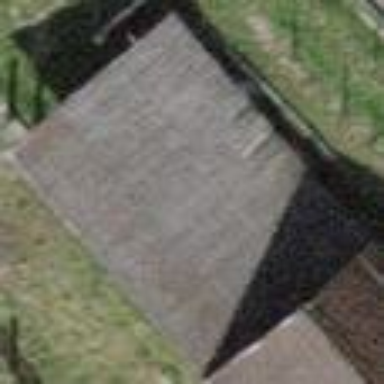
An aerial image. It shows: View of roof of building.